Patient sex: M
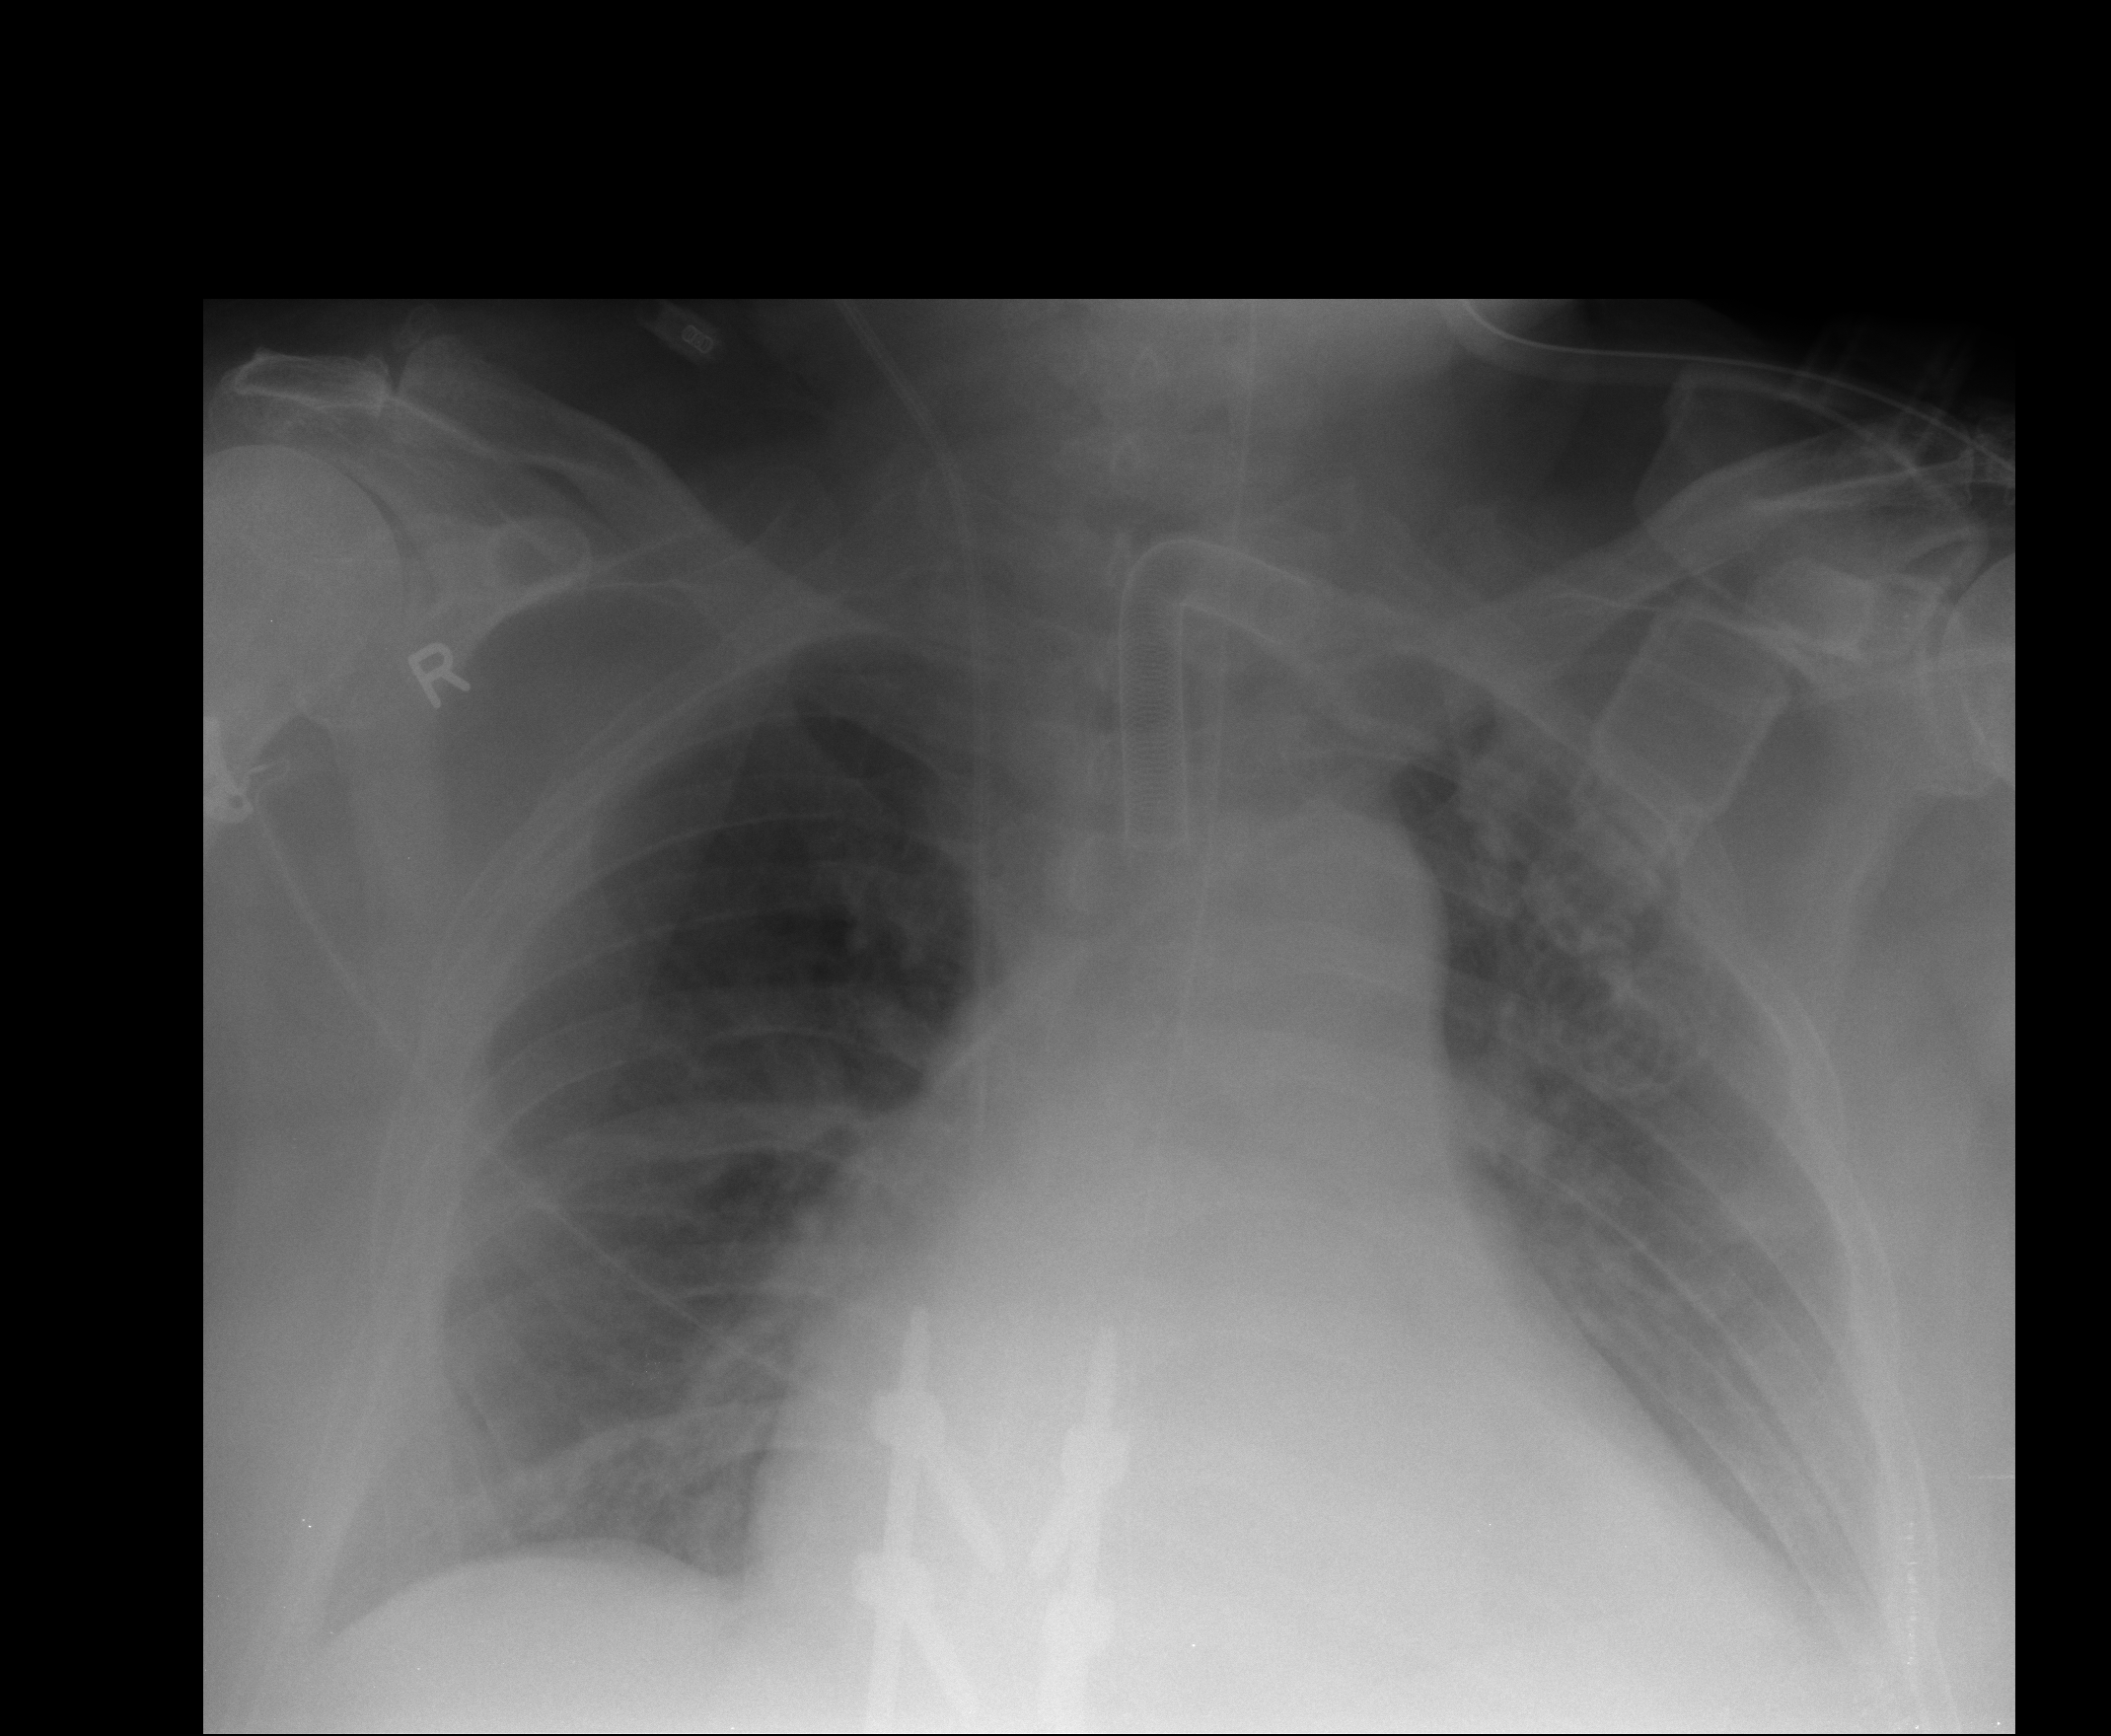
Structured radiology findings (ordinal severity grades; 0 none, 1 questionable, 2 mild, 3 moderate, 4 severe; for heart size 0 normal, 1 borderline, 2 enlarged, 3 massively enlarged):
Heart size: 2
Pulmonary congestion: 2
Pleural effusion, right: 2
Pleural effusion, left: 2
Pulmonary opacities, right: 0
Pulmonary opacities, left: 0
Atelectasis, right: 2
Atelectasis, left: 2